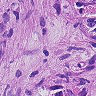
Metastatic tissue present: yes